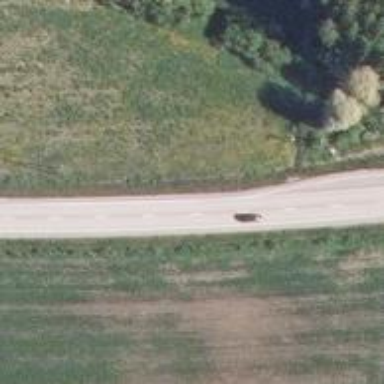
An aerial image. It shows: Asphalt road classified as trunk highway.